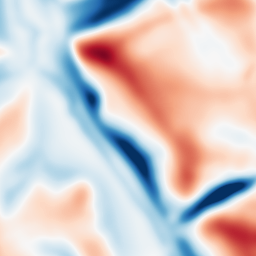
Category: multiscale
Decomposition family: dog
Decomposition parameters: sigma_low: 5
sigma_high: 20
Upsampling method: linear_exact
Upsampling parameters: scale: 4
Upsampling scale: 4